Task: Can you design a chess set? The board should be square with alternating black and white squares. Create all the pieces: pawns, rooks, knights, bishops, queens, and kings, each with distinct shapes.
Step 693:
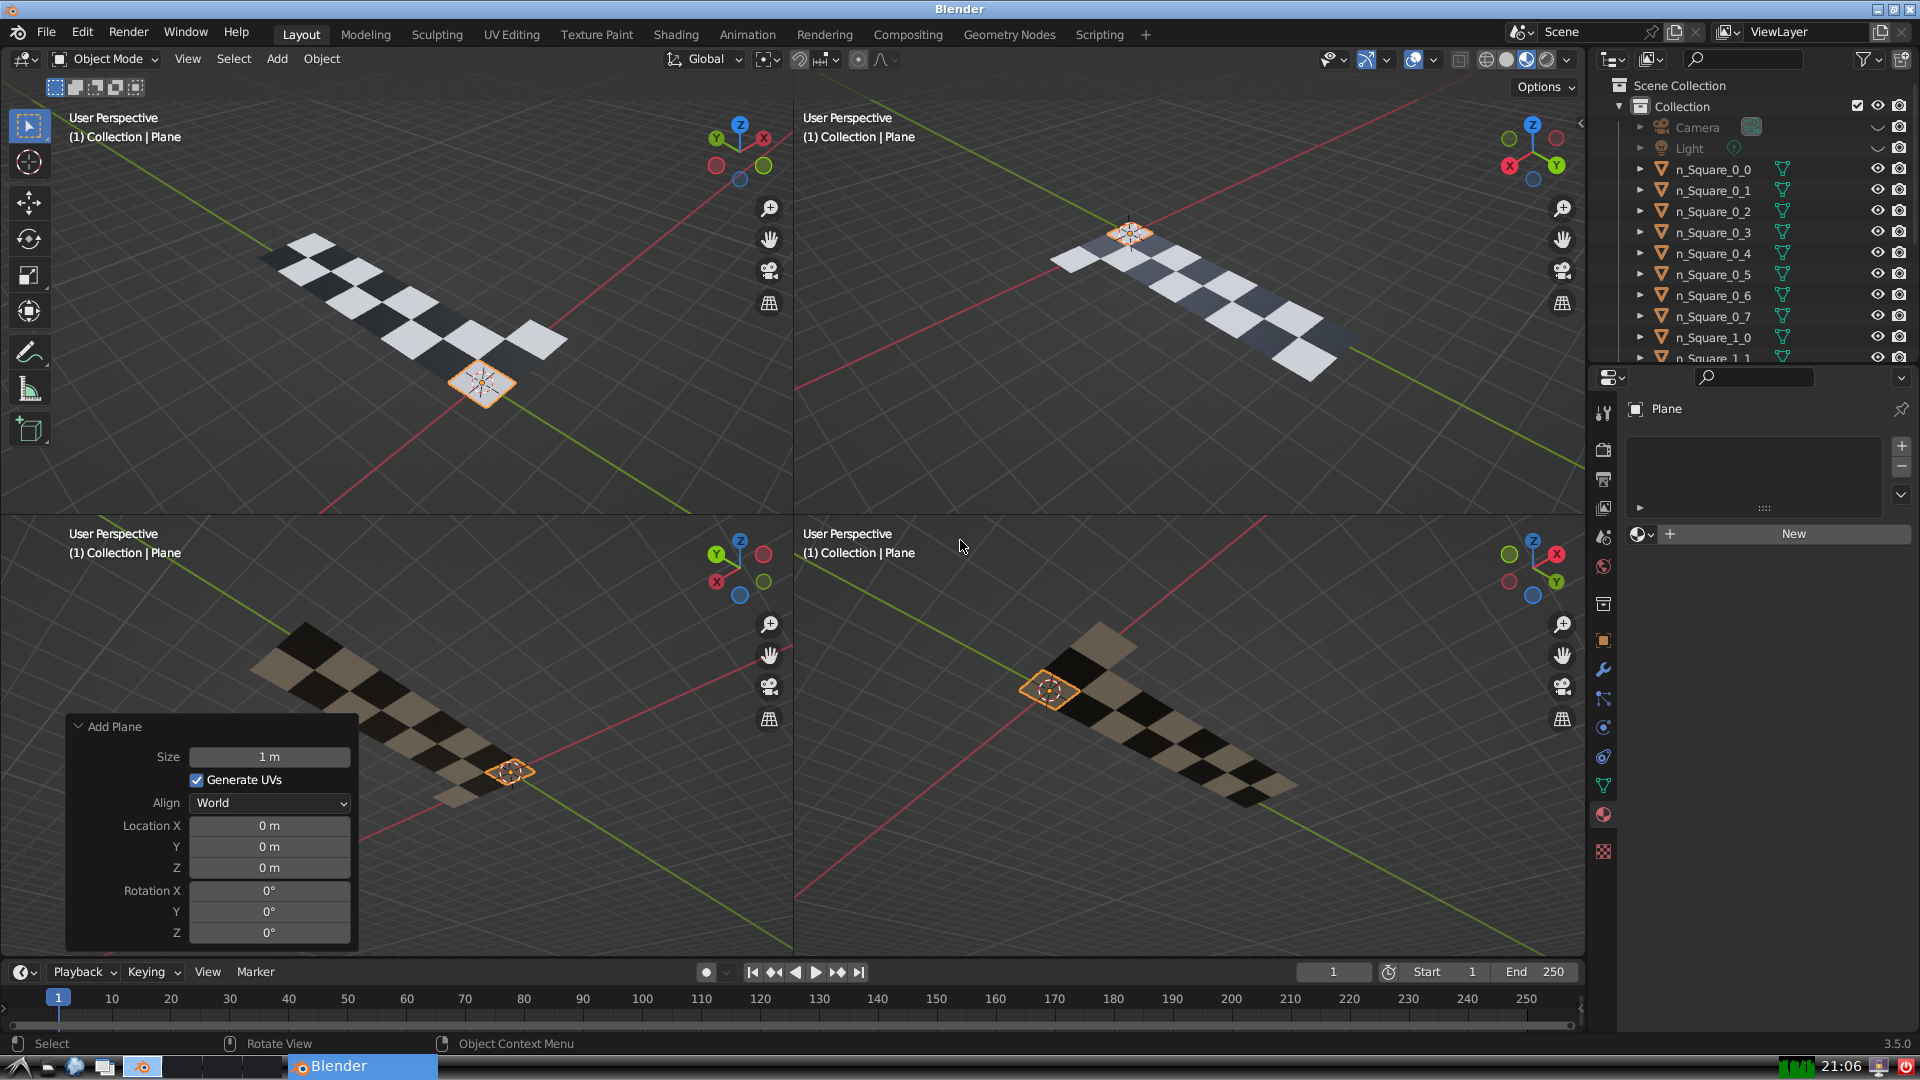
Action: {"mouse_move": [270, 826]}